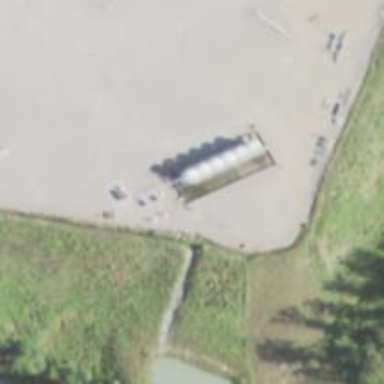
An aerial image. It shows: Storage tank with man-made structure.